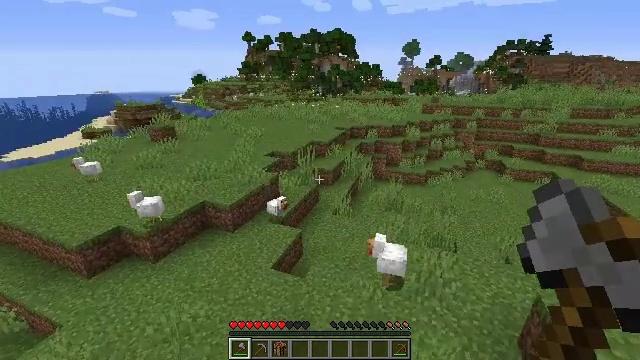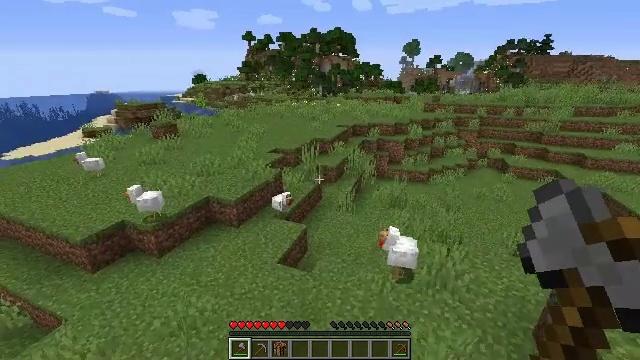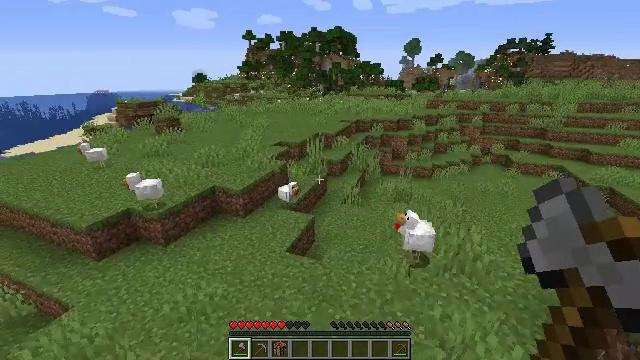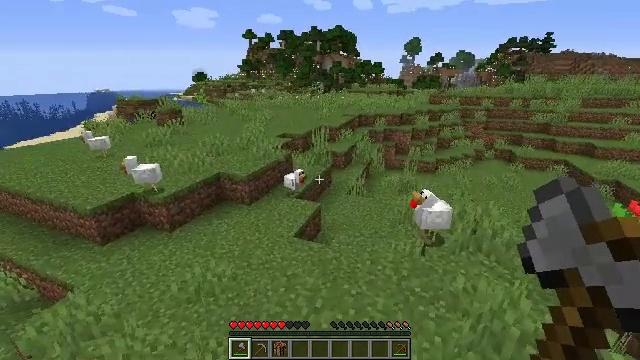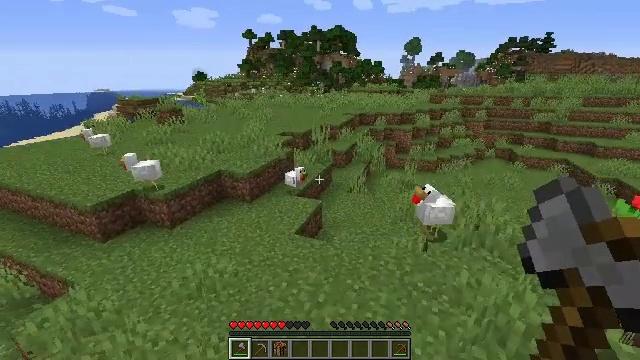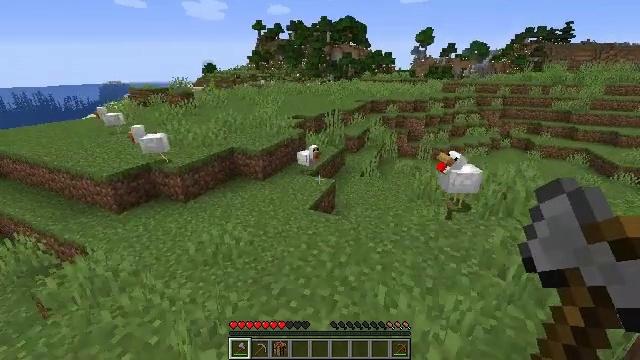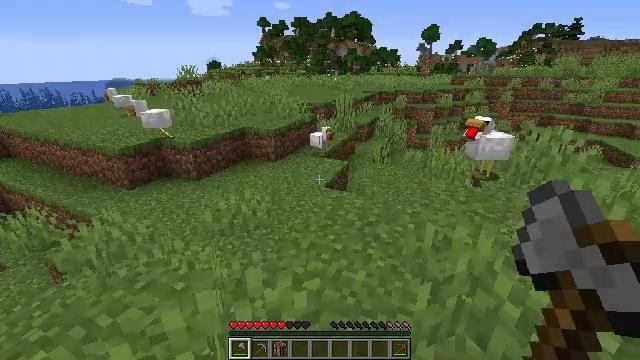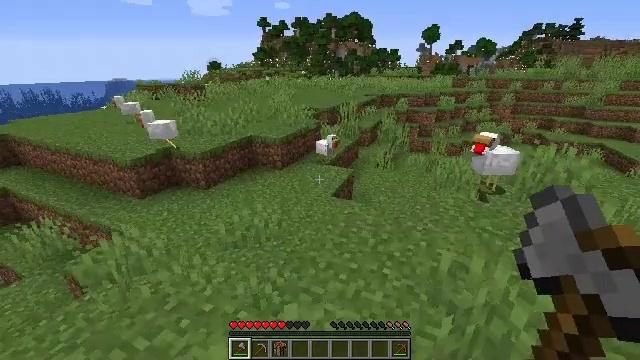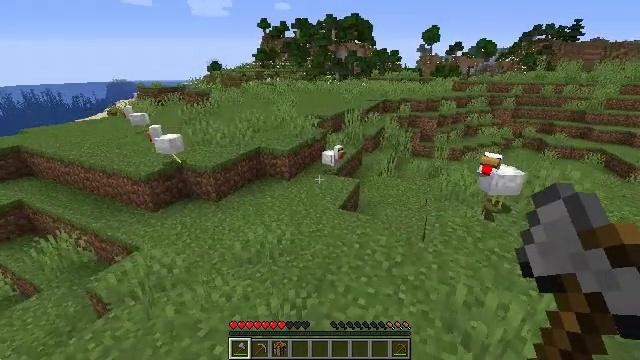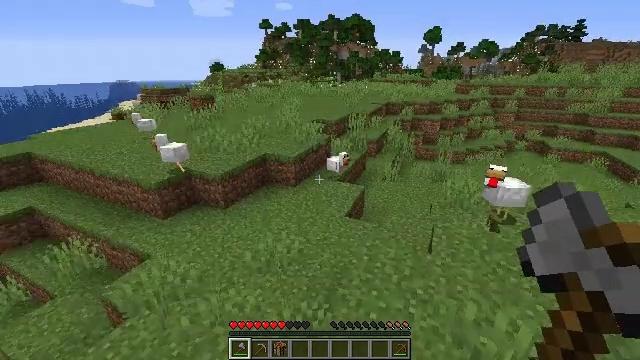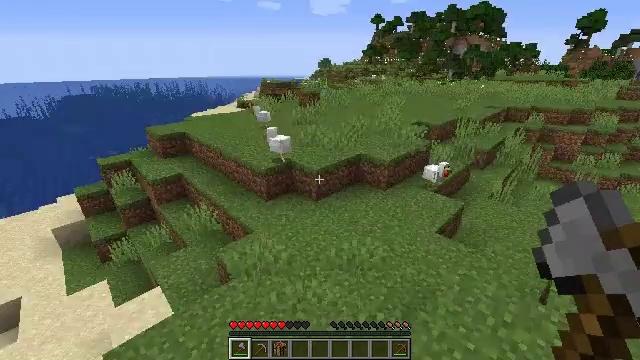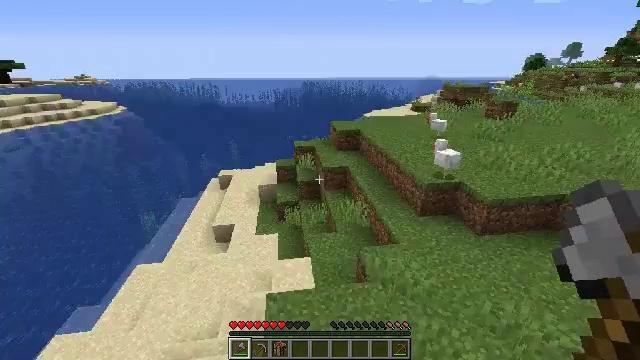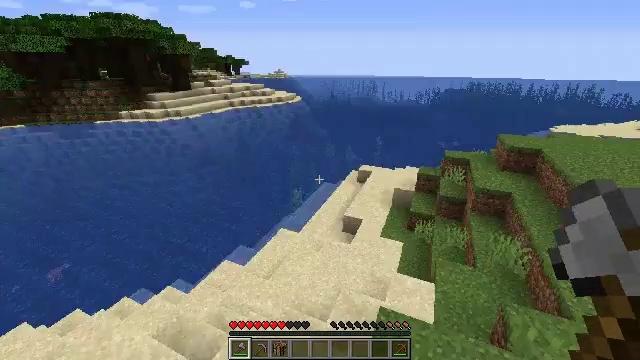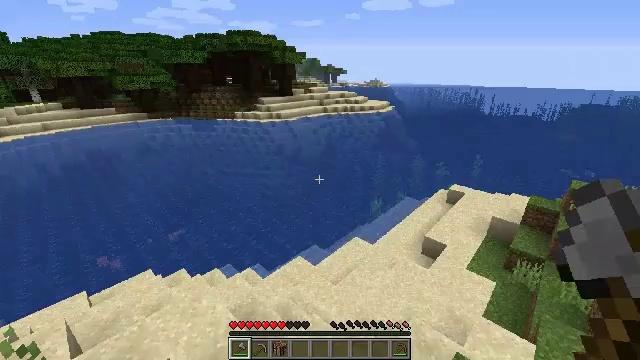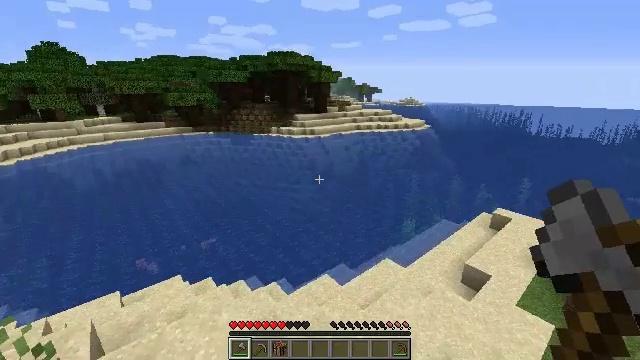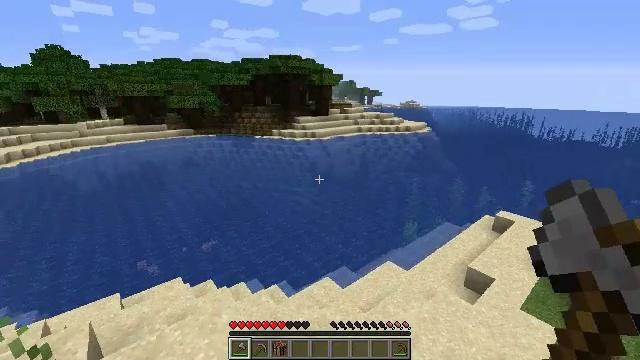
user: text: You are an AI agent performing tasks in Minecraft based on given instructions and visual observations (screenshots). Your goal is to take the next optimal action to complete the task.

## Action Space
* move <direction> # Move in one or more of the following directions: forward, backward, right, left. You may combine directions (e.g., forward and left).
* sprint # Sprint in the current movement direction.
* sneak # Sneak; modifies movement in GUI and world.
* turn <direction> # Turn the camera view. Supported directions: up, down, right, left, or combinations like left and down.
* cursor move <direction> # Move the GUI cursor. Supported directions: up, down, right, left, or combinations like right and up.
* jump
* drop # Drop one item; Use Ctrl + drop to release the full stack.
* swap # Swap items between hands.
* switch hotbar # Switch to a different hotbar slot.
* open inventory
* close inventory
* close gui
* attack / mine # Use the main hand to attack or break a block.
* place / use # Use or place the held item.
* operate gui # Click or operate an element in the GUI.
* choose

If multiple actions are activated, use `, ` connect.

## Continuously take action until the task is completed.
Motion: motion action
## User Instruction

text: Break the seagrass in the ocean.
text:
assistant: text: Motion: move back and move left, jump
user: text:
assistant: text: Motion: move back and move left, jump
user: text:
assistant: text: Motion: move back and move left, jump
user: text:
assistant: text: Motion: move back and move left, jump
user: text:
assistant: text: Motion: move left, turn left and down, jump
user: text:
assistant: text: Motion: move left, jump
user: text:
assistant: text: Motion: move left, jump
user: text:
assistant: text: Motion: move left, jump
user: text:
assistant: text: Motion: move left, jump
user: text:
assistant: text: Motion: move left, turn left, jump
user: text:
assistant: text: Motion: move left, turn left, jump
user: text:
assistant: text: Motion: move left, turn left, jump
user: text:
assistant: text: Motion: move left, turn left and up, jump
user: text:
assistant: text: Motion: move left, turn left and up, jump
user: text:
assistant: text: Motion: move left, jump
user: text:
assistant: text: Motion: move left, jump
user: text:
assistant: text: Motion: move left, jump
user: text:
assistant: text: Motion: move left
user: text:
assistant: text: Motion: move left
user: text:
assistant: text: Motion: move left
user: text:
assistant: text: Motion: move left
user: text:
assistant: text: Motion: move left
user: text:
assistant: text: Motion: move left
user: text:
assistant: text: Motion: move forward and move left
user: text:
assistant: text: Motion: move forward and move left
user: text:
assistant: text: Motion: move forward and move left
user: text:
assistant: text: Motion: move forward and move left
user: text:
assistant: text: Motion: move forward and move left
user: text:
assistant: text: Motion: move left
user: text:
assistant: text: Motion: move left